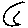
Label: moon